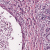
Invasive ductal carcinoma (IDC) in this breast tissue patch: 1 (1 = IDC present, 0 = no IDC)